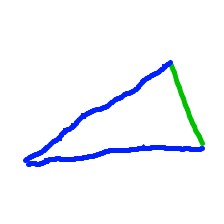
Shape: triangle